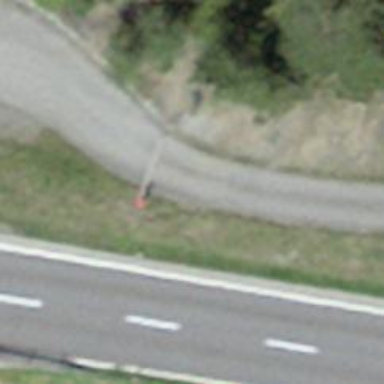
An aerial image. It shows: Lift gate barrier.